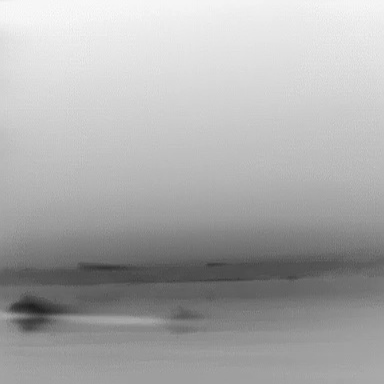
There is a canoe in the infrared image.